Question: I'm currently developing an app which has a 'UIPageViewController'. I want to add a custom icon to one of the pages' indicatorIcon, so it works like the pageIndicator on iOS 9.
For better understanding, here's an image:

It should detect which view is currently displayed and light up the corresponding dot or image. Does someone of you have any idea how we could do that in Swift? Is it possible with the standard pageIndicator in UIKit? If you have any questions please ask them.
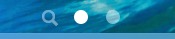
Answer: I think there's a GitHub repository that does exactly that. <URL>